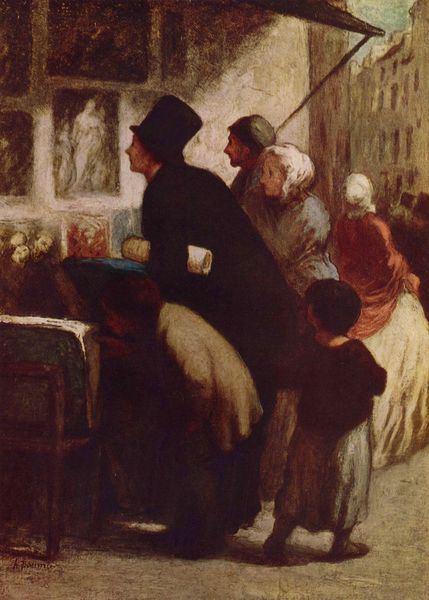
Titel: Der Kupferstich-Händler
Künstler: Honoré Daumier
Standort: Männedorf
Institution: Sammlung Staub-Terlinden
Schlagwörter: blau, gemälde, gruppe, himmel, kopf, mann, schatten, umhang, weiß, frauen, grün, menschen, mädchen, ocker, stadt, braun, elegant, fenster, frankreich, frau, grau, haar, hintergrund, holz, hut, kleid, kleider, licht, männer, nase, orange, paris, rücken, schwarz, strasse, stuhl, vordergrund, dach, gebäude, haus, rot, beige, haube, malerei, rock, zylinder, alt, arme, augen, gesicht, stehen, bild, schauen, erde, häuser, sonne, boden, mantel, sessel, familie, händler, kind, zilinder, ohren, kinder, füße, bilder, fotos, sofa, düster, fassade, geschäft, passanten, laden, markt, draussen, kopftuch, junge, betrachter, spitzweg, verkauf, bücken, fuss, hauswand, spaziergang, zeitung, knien, plakat, jalousie, anschauen, betrachten, daumier, ausstellung, rolle, papierrolle, kopftücher, gebückt, auktion, mappe, museum, ansehen, verkaufen, vordach, neugierig, austellung, drucke, markise, plakate, grupe, haa, graphiken, neugierde, bildermappe, tut, daumer, häuserwand, public viewing, rudelgucken, schaulutige, komplement#rkontrast, bilderverkauf